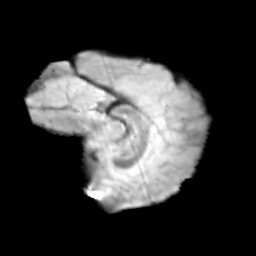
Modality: T2w
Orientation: sagittal
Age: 13
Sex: male
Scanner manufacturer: siemens
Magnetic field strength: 3 T
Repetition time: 3.8 s
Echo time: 0.07 s